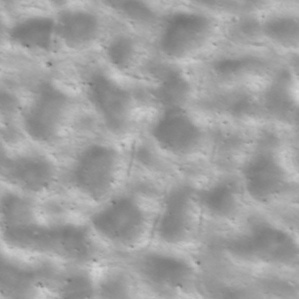
Label: non_frost